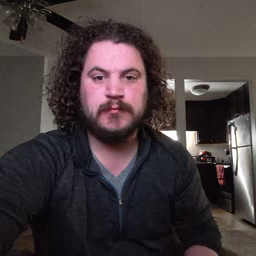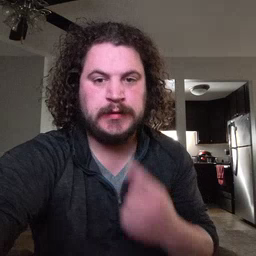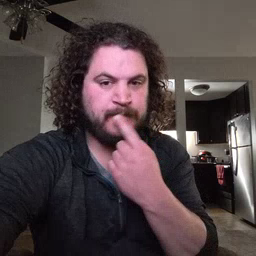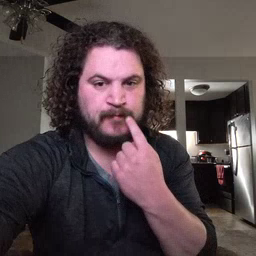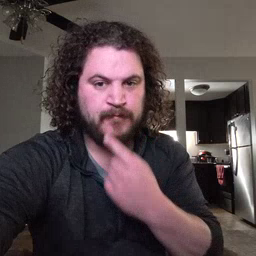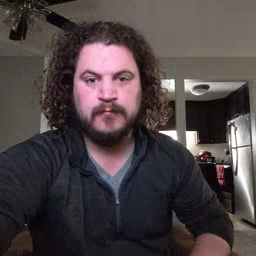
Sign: lips